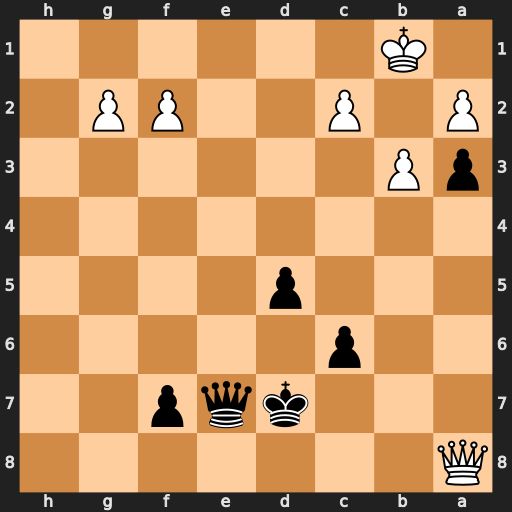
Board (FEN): Q7/3kqp2/2p5/3p4/8/pP6/P1P2PP1/1K6
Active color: b
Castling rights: -
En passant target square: -
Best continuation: Qe1#